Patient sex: F
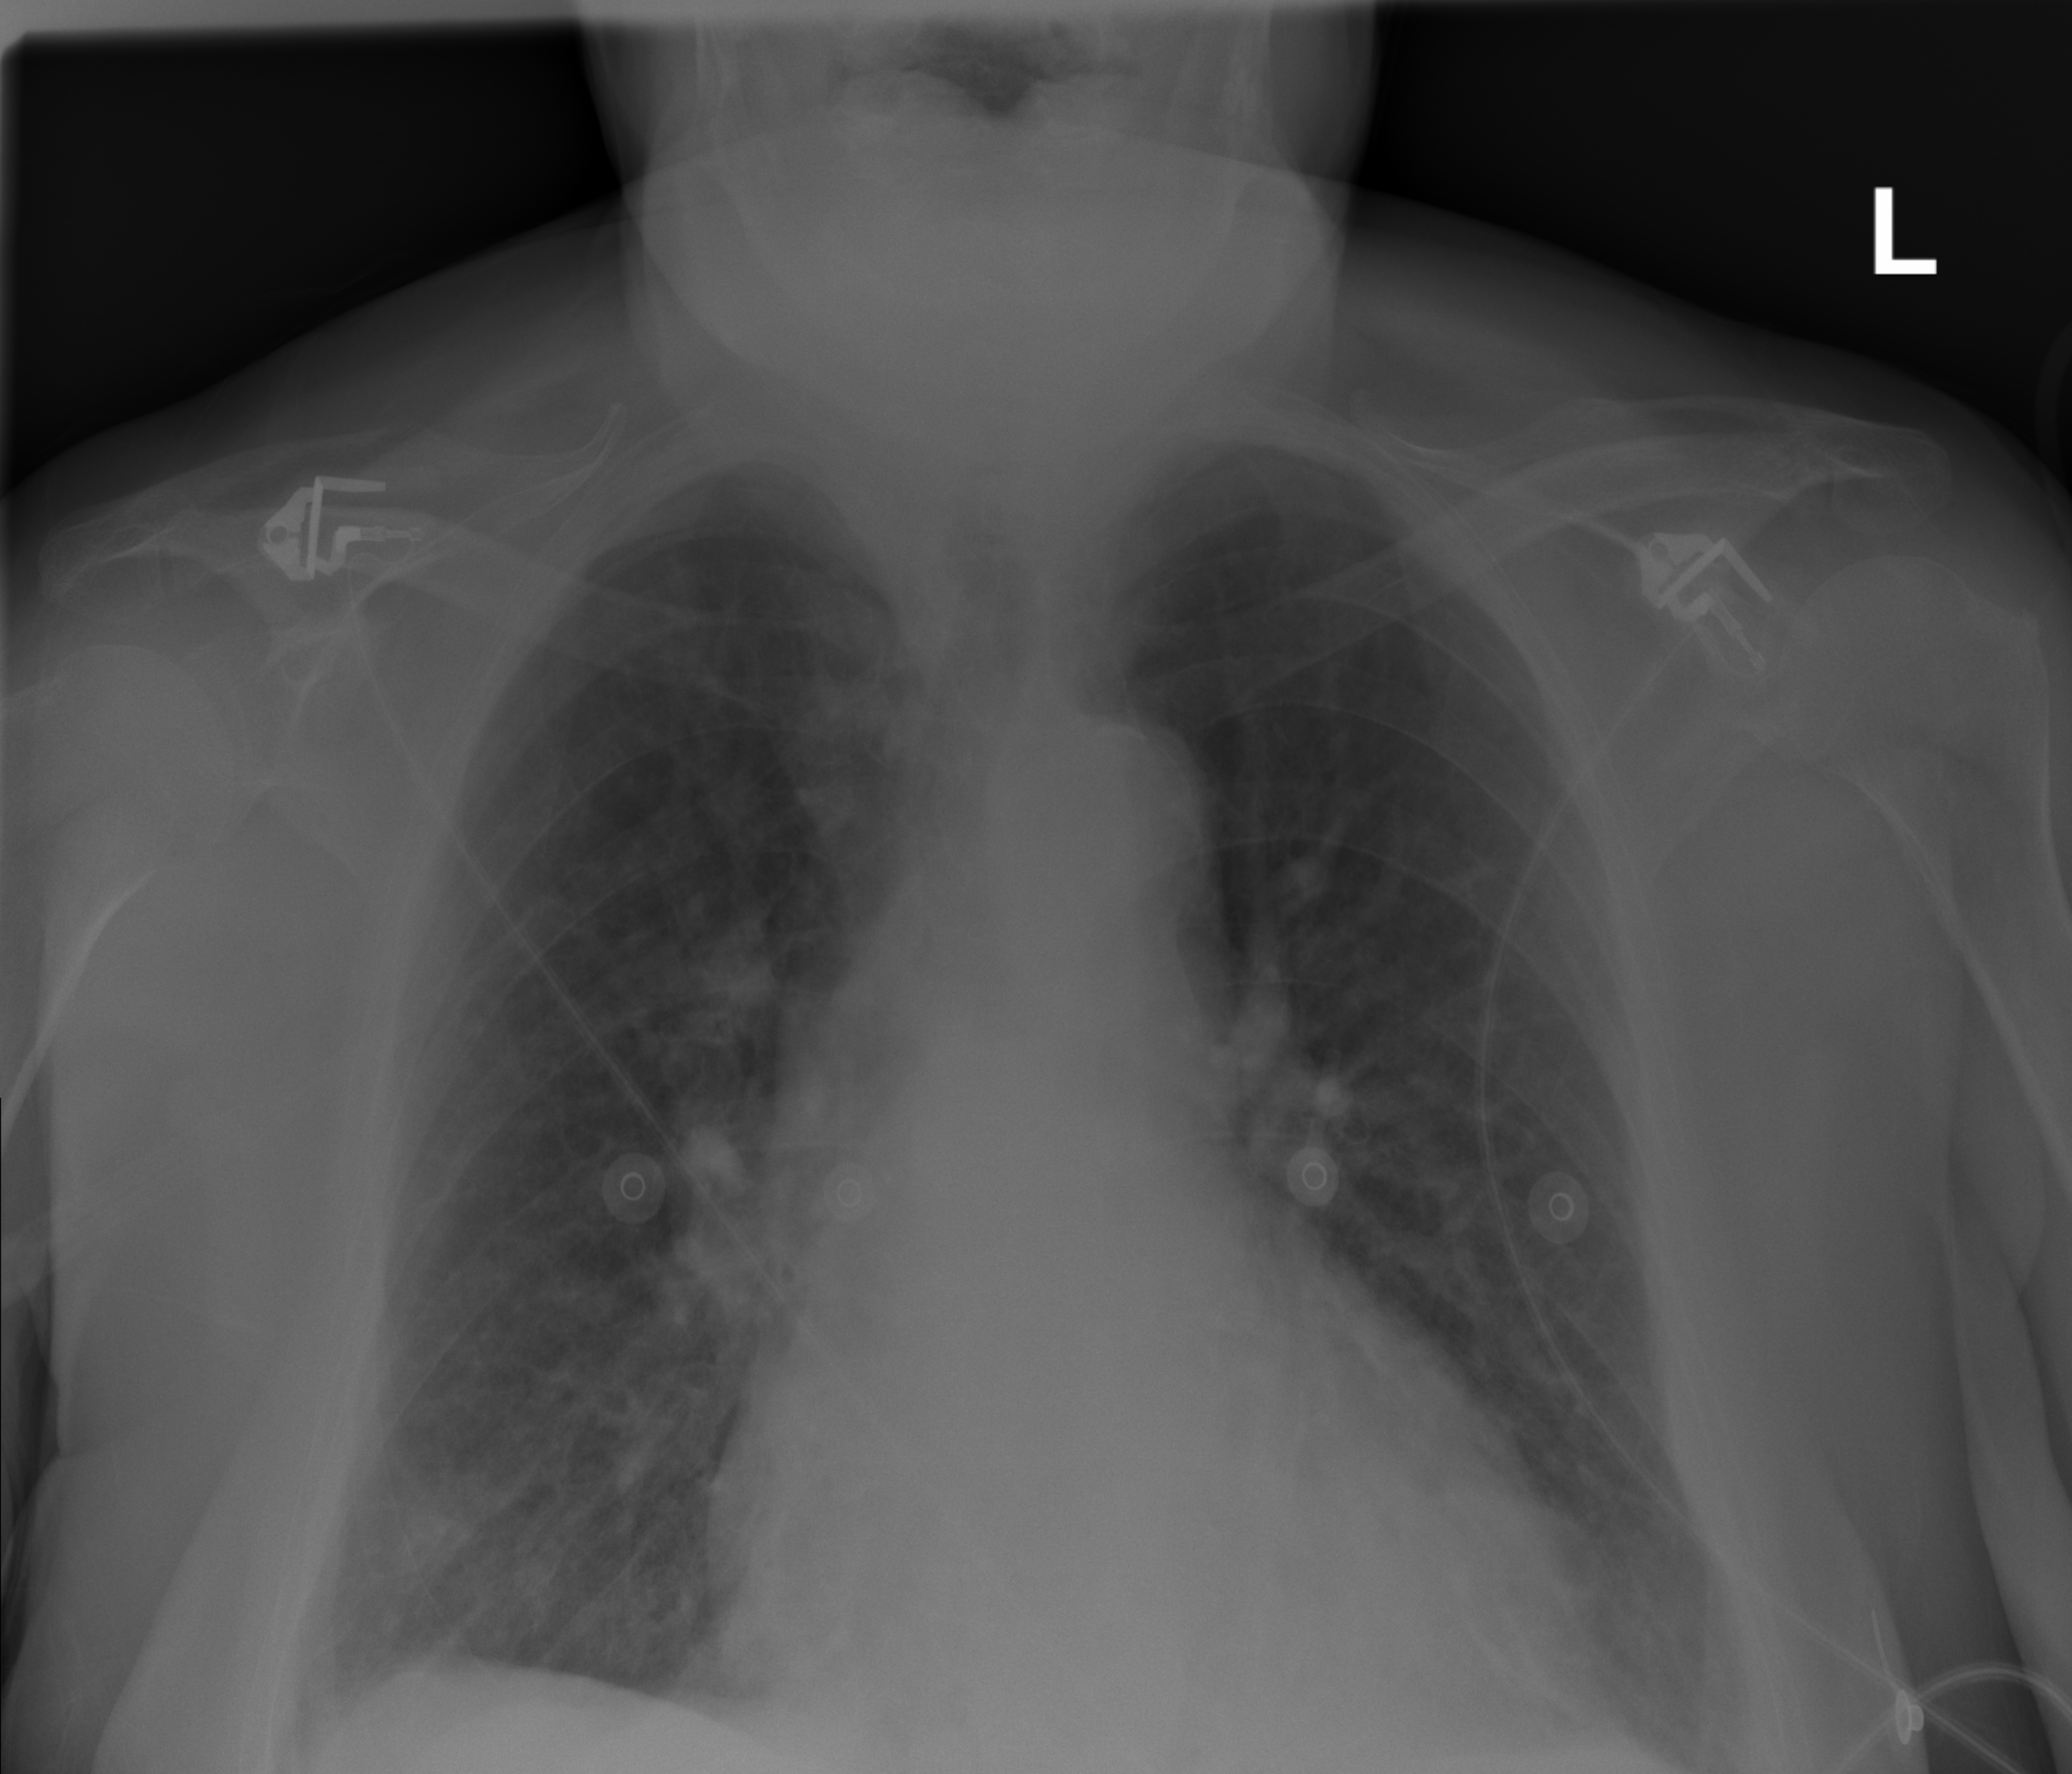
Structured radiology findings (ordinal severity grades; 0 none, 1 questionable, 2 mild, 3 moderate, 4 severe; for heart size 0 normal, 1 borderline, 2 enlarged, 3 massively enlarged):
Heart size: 0
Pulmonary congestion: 0
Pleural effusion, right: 0
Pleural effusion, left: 0
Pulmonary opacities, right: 0
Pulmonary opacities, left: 0
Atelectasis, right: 2
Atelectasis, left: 2